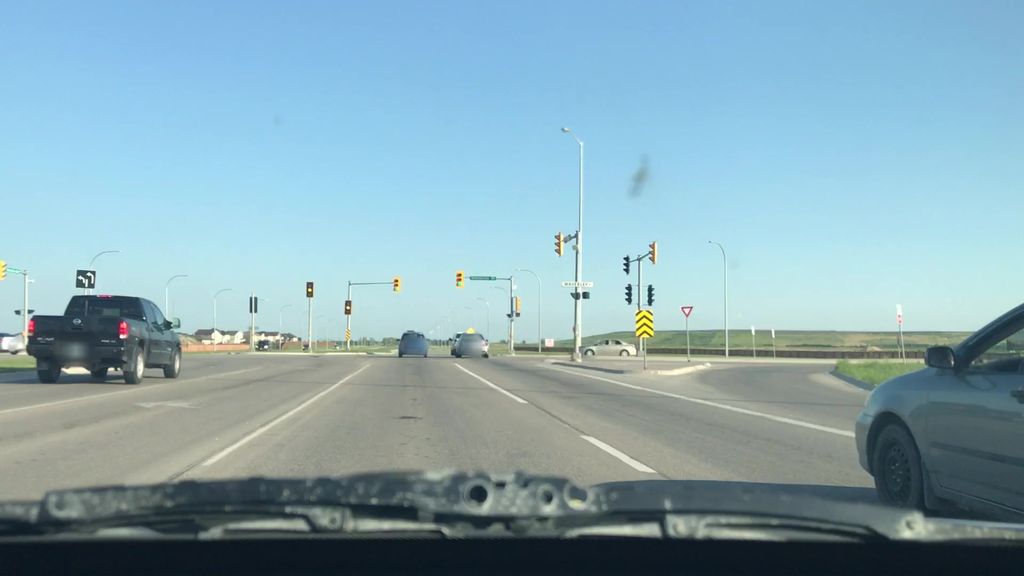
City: winnipeg